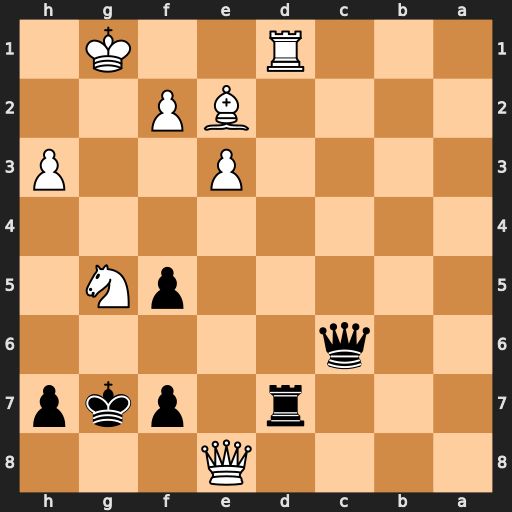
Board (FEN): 4Q3/3r1pkp/2q5/5pN1/8/4P2P/4BP2/3R2K1
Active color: b
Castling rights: -
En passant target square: -
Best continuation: Rxd1+ Bxd1 Qxe8